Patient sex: M
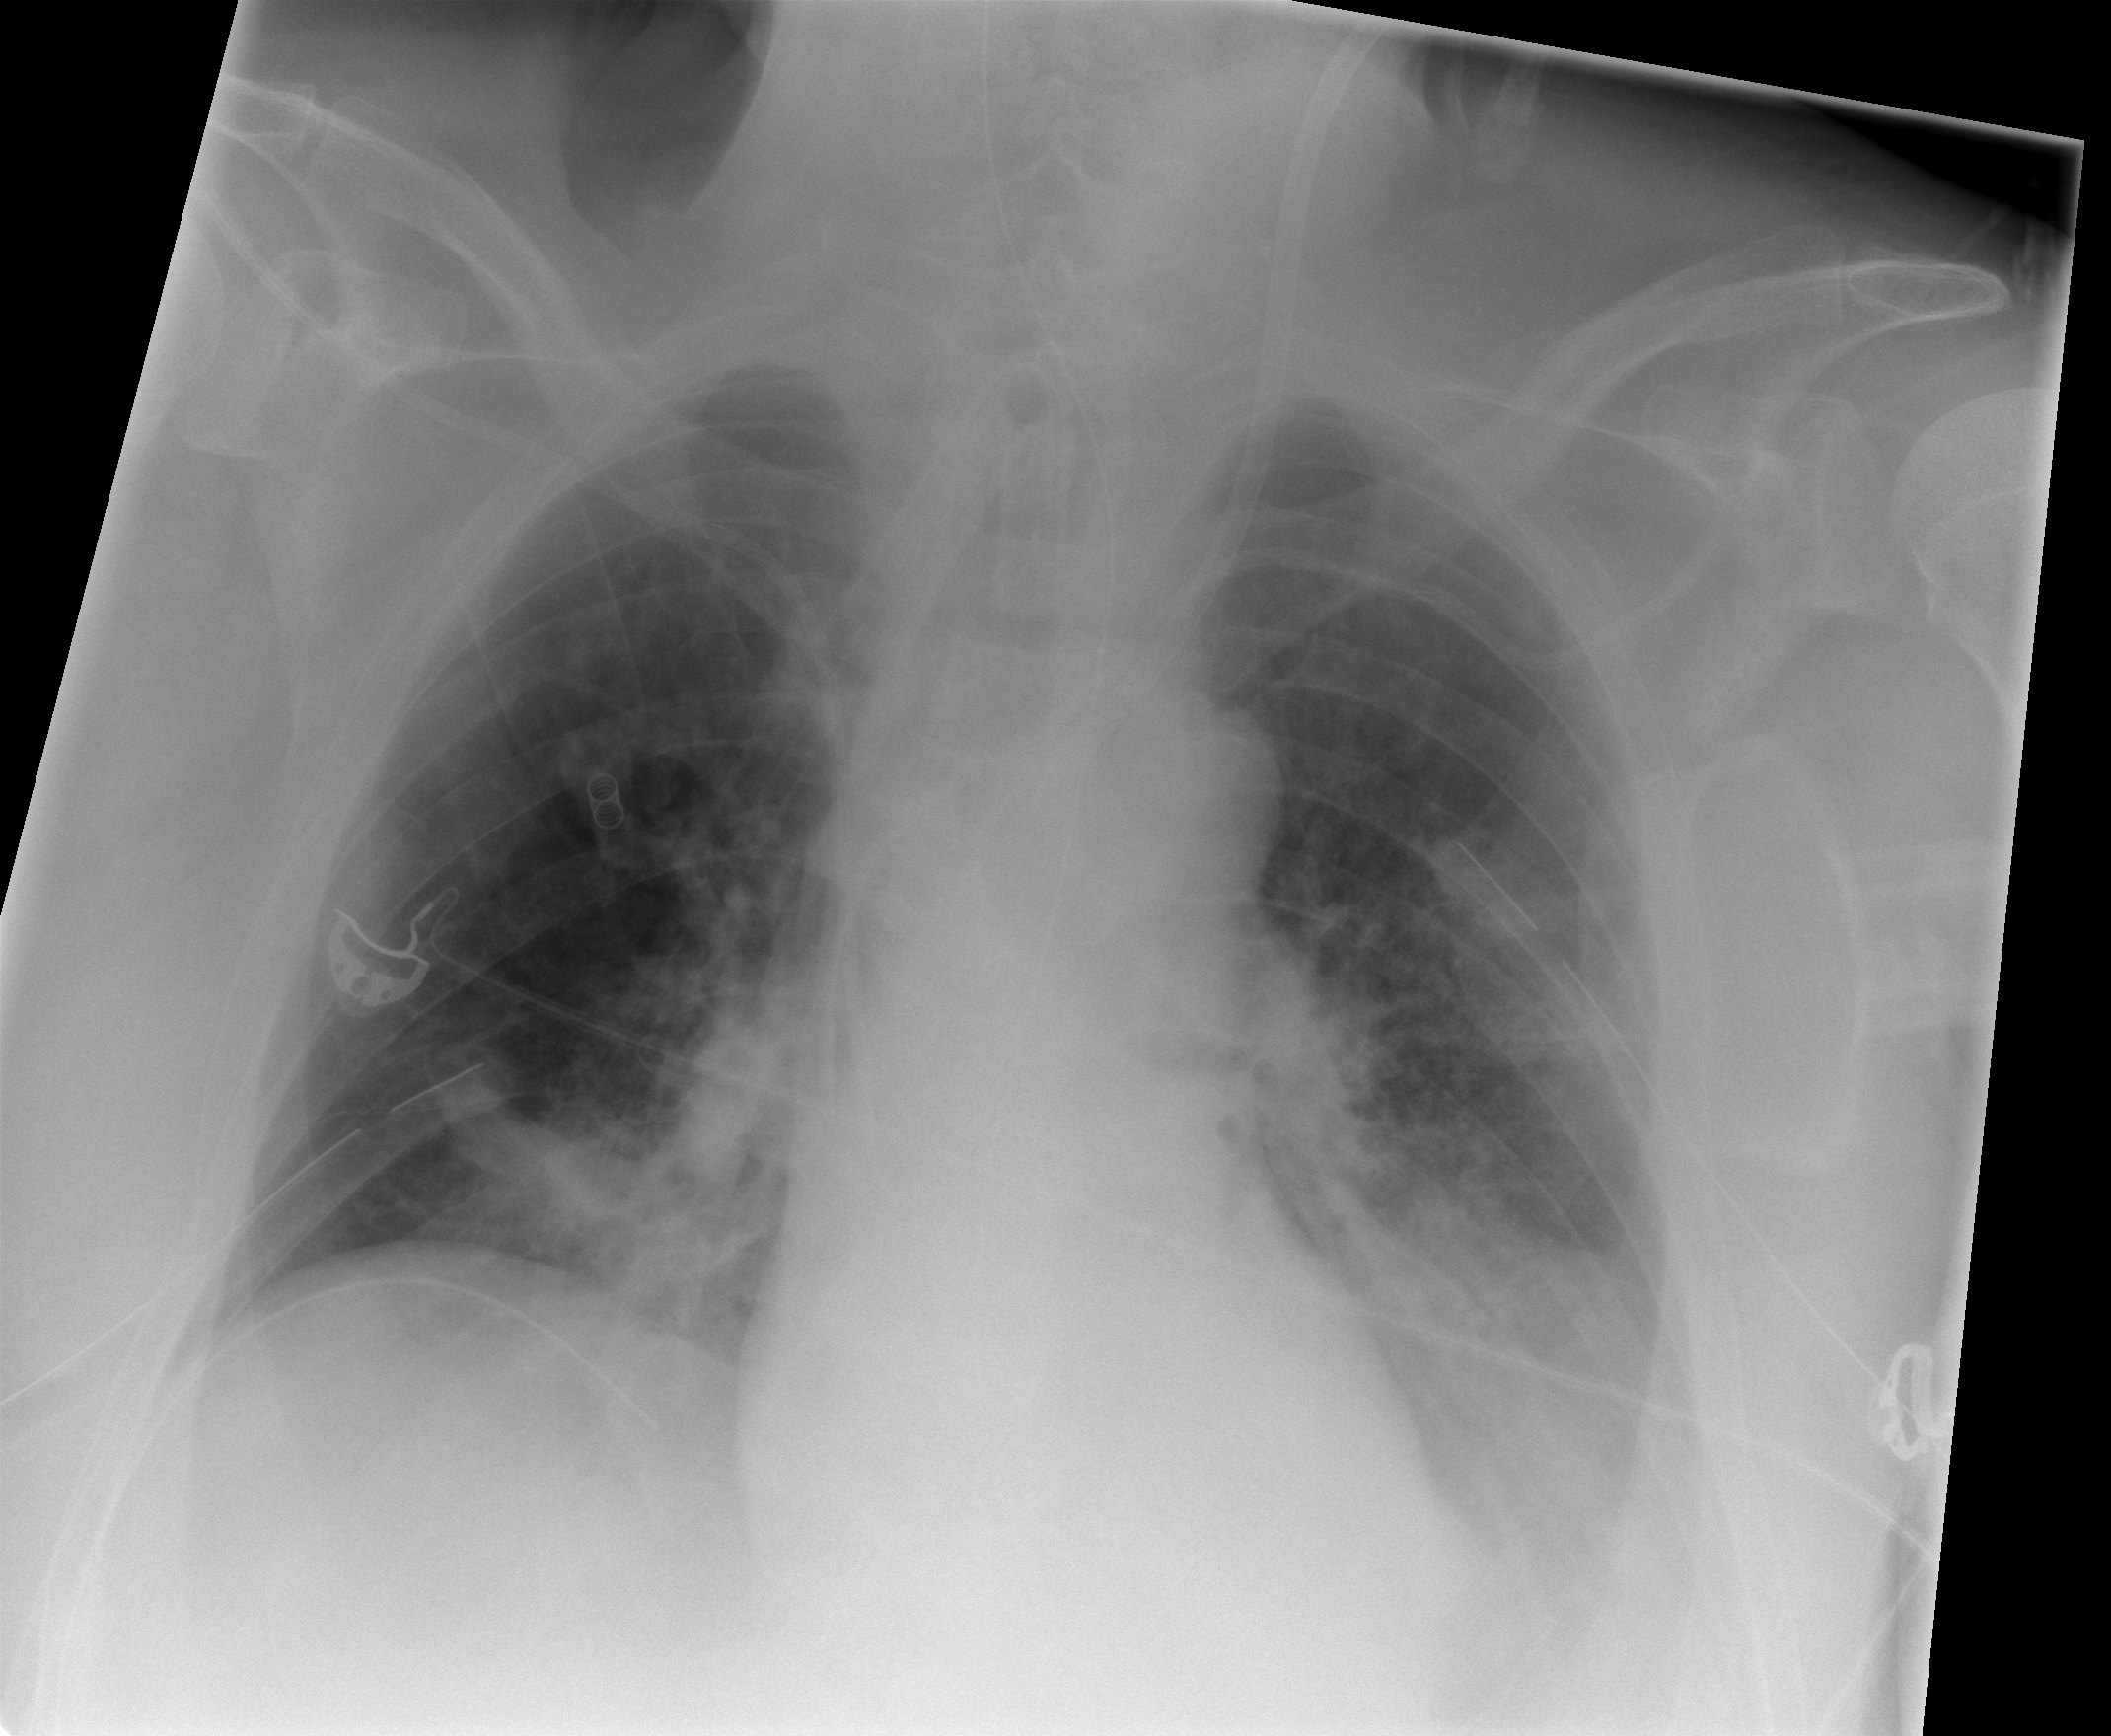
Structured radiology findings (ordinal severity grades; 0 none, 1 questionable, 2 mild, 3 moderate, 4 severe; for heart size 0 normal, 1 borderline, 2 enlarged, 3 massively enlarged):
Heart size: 0
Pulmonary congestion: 1
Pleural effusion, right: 0
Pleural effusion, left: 2
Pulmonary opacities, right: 3
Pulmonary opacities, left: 3
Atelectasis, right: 2
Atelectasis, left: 2